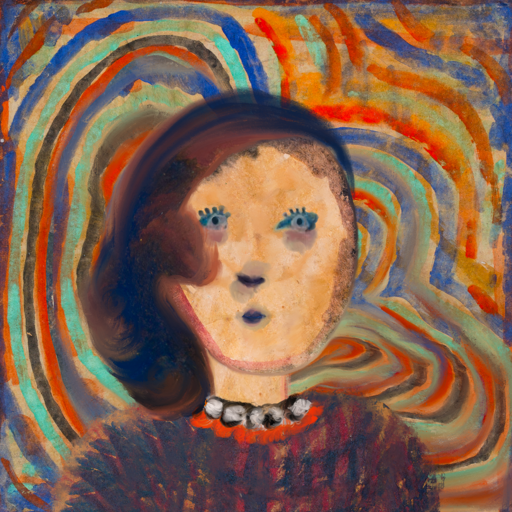
Background: Sisters, Head And Neck Front: Childish, Face Front: Hill_Girl, Bust: In_The_Sun, Hair Front: Mother_And_Son_Son, Head Accessory: Blank, Second Necklace: Blank, Necklace: An_Impression, Baby: Blank